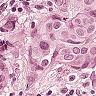
Metastatic tissue present: yes